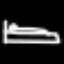
Label: bed